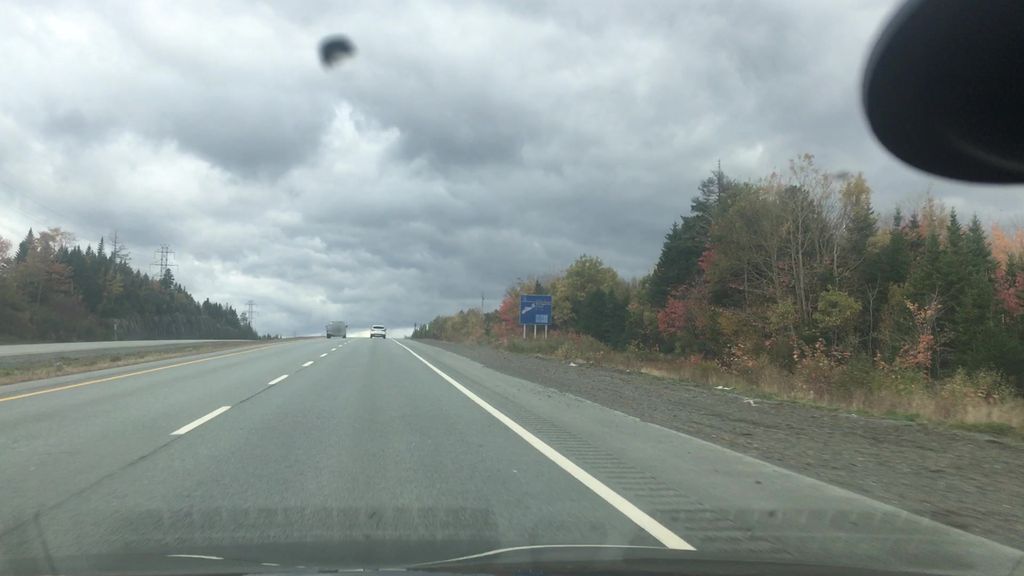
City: halifax